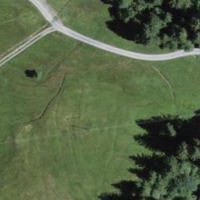
EUNIS habitat code: 25
Species observed at this site:
Plantago media